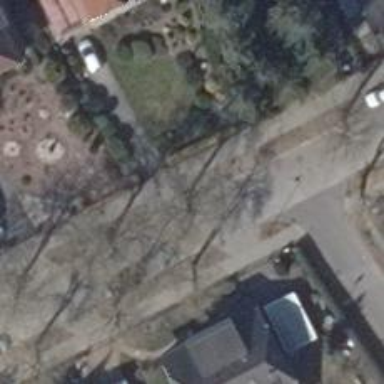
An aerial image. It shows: Avenue lined with deciduous broadleaved trees.